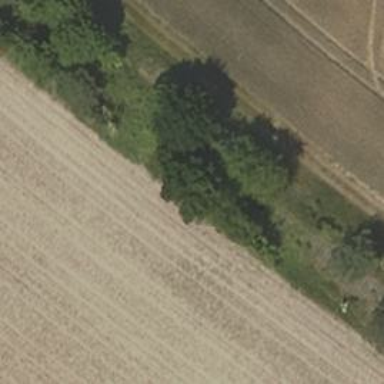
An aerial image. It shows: Deciduous tree with broadleaved leaves.